You are looking at the envelope spectrum of a bearing's vibration signal. The marked vertical lines are the theoretical fault frequencies for the outer race, inner race, rolling elements, and cage. What is the most likely bearing condition (normal, inner_race, outer_race, ball)?
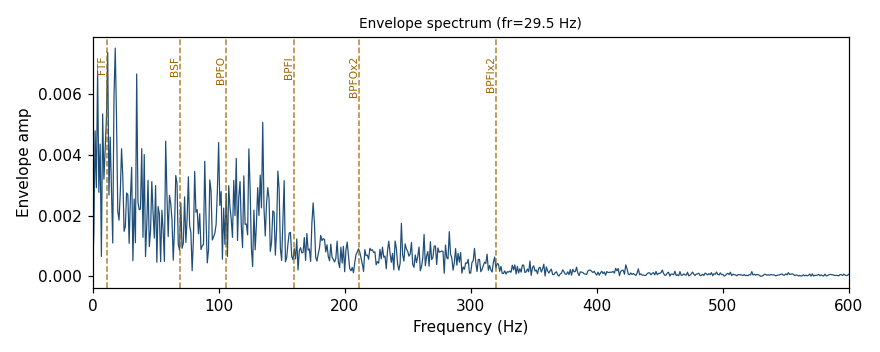
Answer: ball